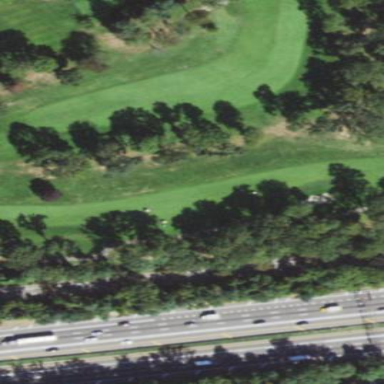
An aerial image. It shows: Golf fairway in the image.